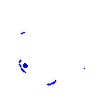
Particle: kaon